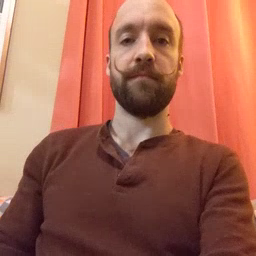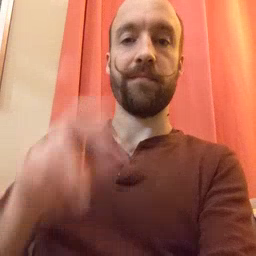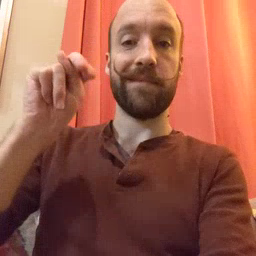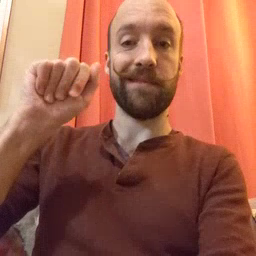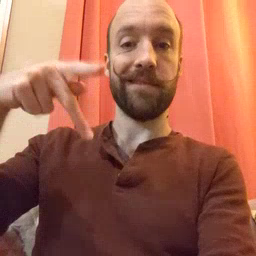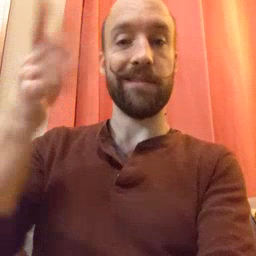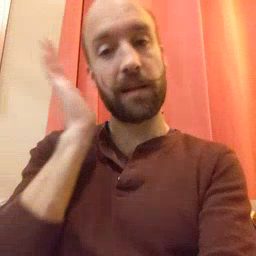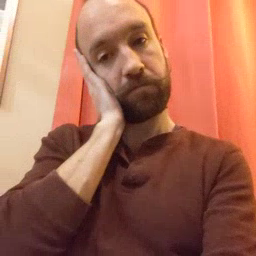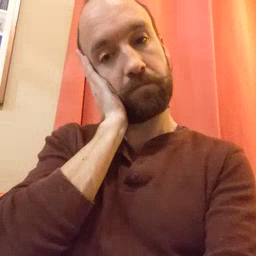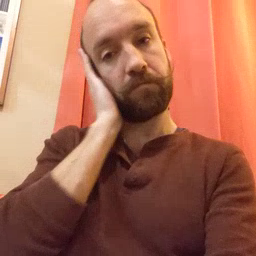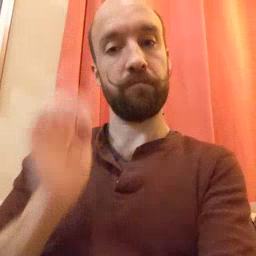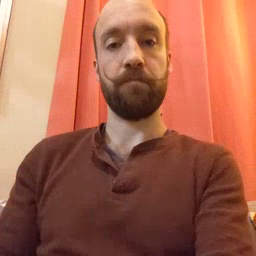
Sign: nap